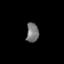
Tissue: lung
Cell type: Endothelial cells
Senescence score: 0.6425
Nuclear area (px): 232
Mean DAPI intensity: 118.276